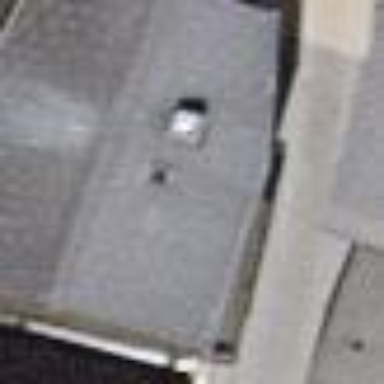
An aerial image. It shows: Gabled roof house.